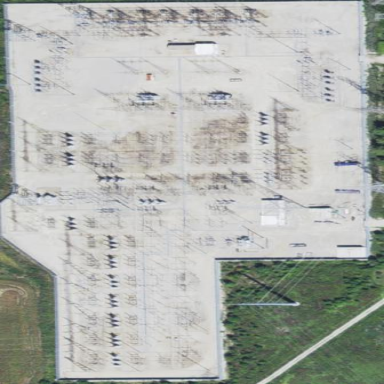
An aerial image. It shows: Outdoor substation at the transmission level.